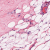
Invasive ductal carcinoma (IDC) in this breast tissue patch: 0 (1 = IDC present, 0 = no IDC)